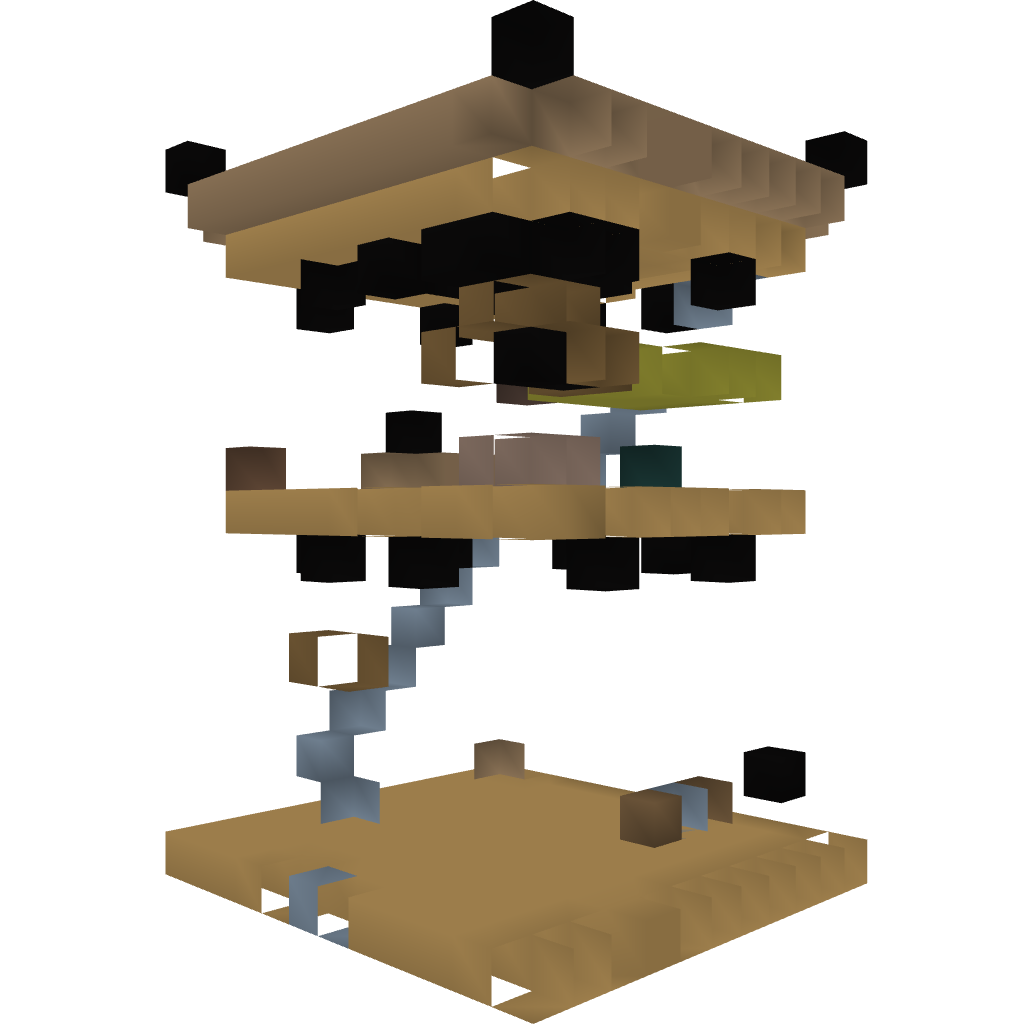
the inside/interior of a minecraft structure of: Modern House